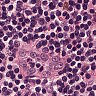
Metastatic tissue present: no